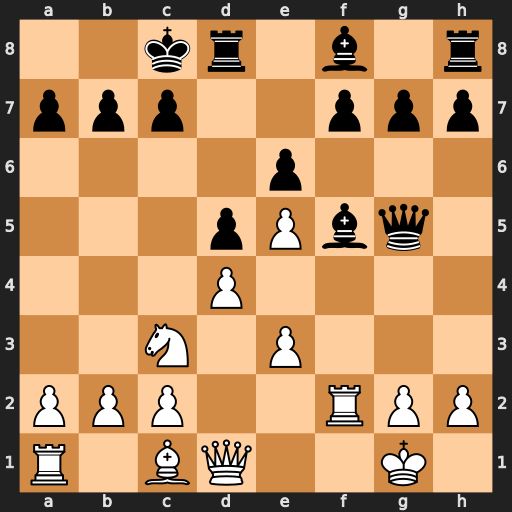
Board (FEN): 2kr1b1r/ppp2ppp/4p3/3pPbq1/3P4/2N1P3/PPP2RPP/R1BQ2K1
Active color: w
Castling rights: -
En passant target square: -
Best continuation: e4 Qg6 exf5